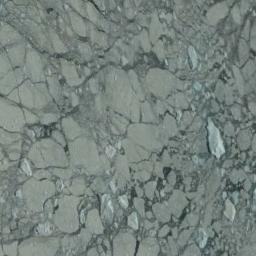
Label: sea_ice